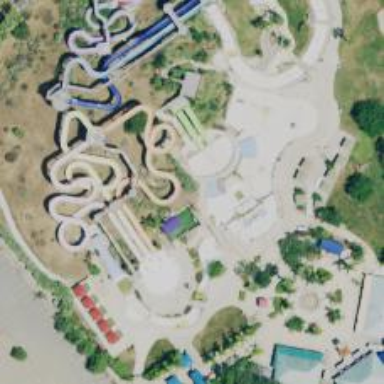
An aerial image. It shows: Water slide attraction.